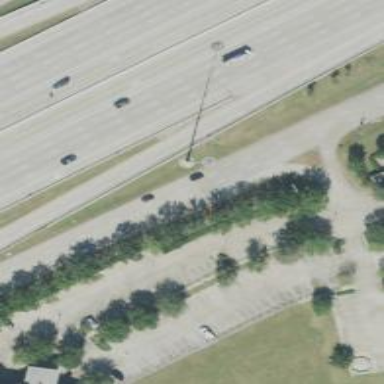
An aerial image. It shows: Secondary road with frontage road.